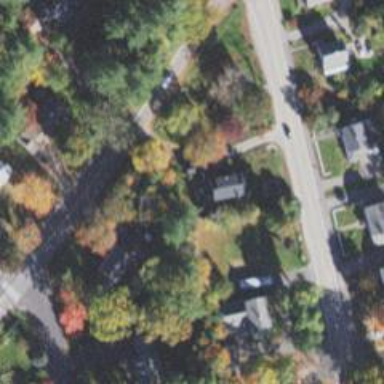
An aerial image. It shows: Driveway.